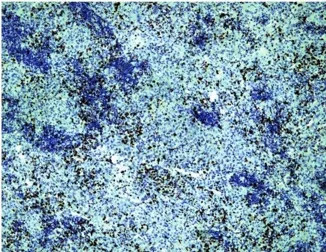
Patient 2 lymph node biopsy. (E) Immunohistochemistry for KI67 showing nuclear positivity in Langerhans cells with 10-15% KI67 index (magnification 100X).
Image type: pathology (immunostaining)